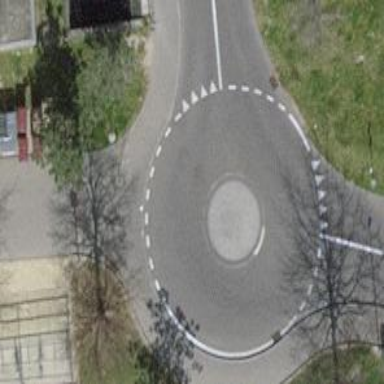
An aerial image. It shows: Mini roundabout on the road.